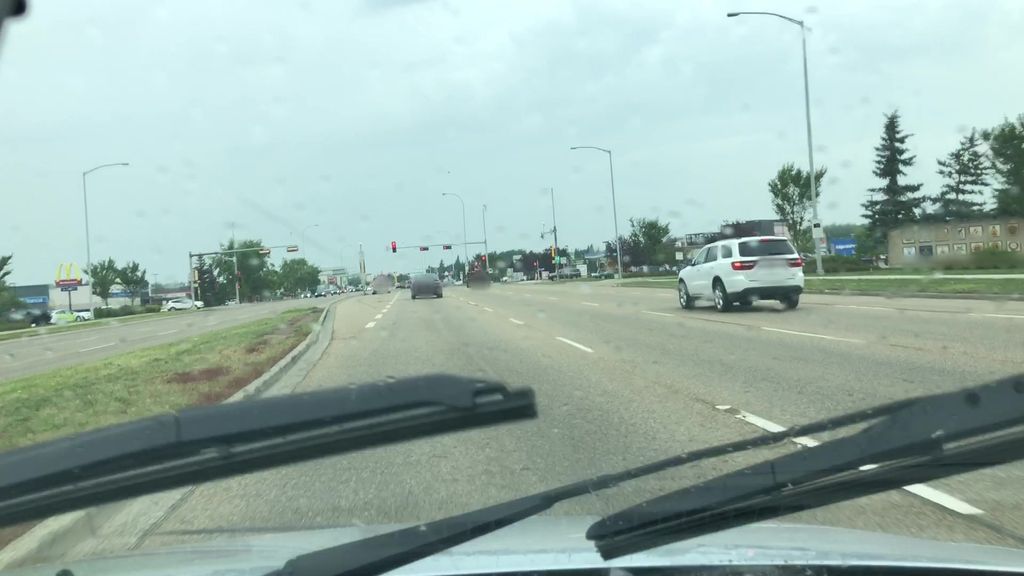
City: edmonton